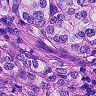
Metastatic tissue present: yes